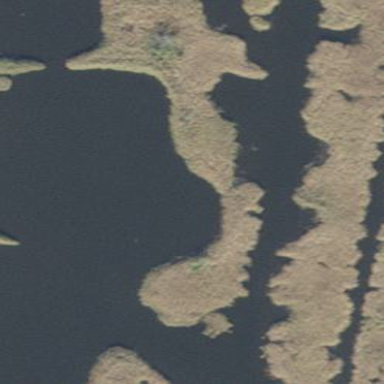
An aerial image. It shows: Reedbed in wetland area.